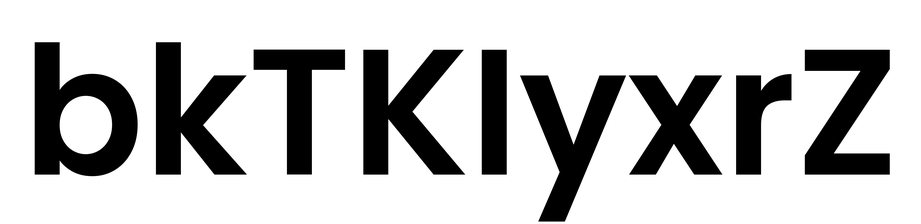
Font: Poppins-SemiBold